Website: apple
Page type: address-validator
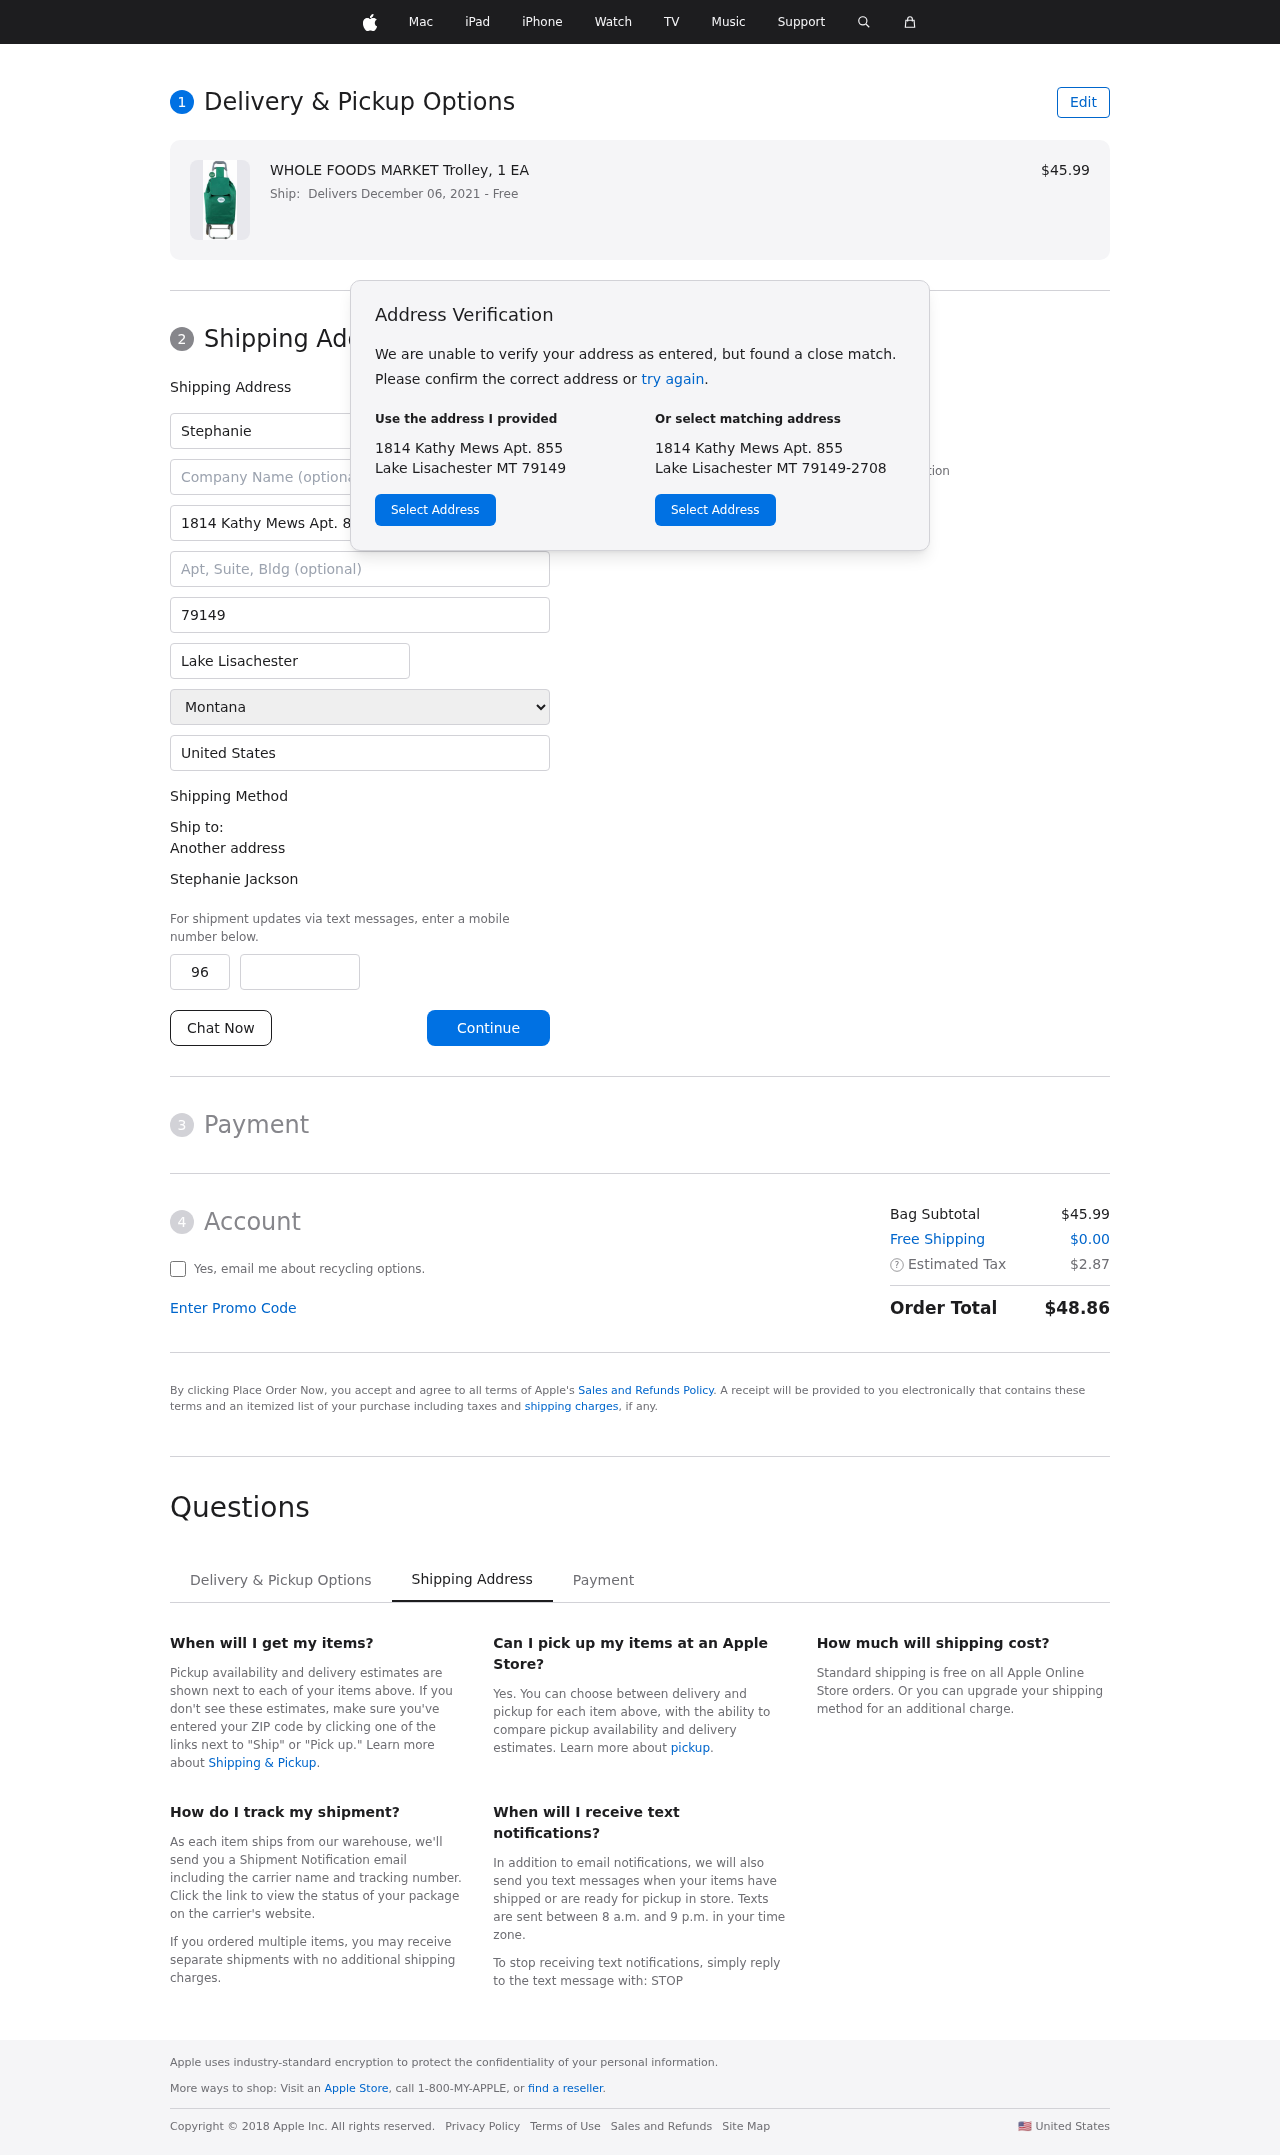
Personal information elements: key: PII_CITY
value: Lake Lisachester
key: PII_COUNTRY
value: United States
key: PII_FIRSTNAME
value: Stephanie
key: PII_FULLNAME
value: Stephanie Jackson
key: PII_LASTNAME
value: Jackson
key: PII_PHONE_AREA
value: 968
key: PII_PHONE_SUFFIX
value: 7238
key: PII_POSTCODE
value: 79149
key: PII_STATE
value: Montana
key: PII_STREET
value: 1814 Kathy Mews Apt. 855
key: PII_CITY_STATE_ZIP
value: Lake Lisachester MT 79149
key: PII_STATE_ABBR
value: MT
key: PII_POSTCODE_FULL
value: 79149
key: PII_POSTCODE_NUMERIC
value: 79149
Product elements: key: PRODUCT1_NAME
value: WHOLE FOODS MARKET Trolley, 1 EA
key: PRODUCT1_PRICE
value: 45.99
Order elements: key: ORDER_DELIVERY_DATE
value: Delivers December 06, 2021
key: ORDER_SUBTOTAL
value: $45.99
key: ORDER_SHIPPING_COST
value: $0.00
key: ORDER_TAX
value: $2.87
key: ORDER_TOTAL
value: $48.86